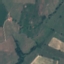
Label: Pasture